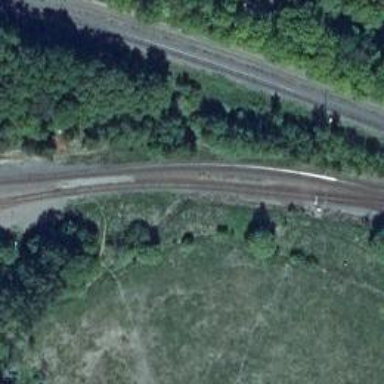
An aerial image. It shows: Railway yard in service.